Question: I have signature view, when signature is done I reduce view and save UIBezierPath. When I set UIBezierPath to small view and call setNeedsDisplay, view doesn't draw lines. Maybe problem in scale?Big view
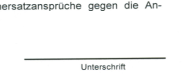
Answer: Try to use:
'''
self.layer.transform = CATransform3DMakeScale(1./3., 1./3., 1);
'''
this will make your view 3 times smaller but the actual drawing will be in same size, so coordinates in your path wont be messed up.
For showing SignatureView just make the scale normal like this:
'''
self.layer.transform = CATransform3DIdentity
'''
Good luck ;)